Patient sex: F
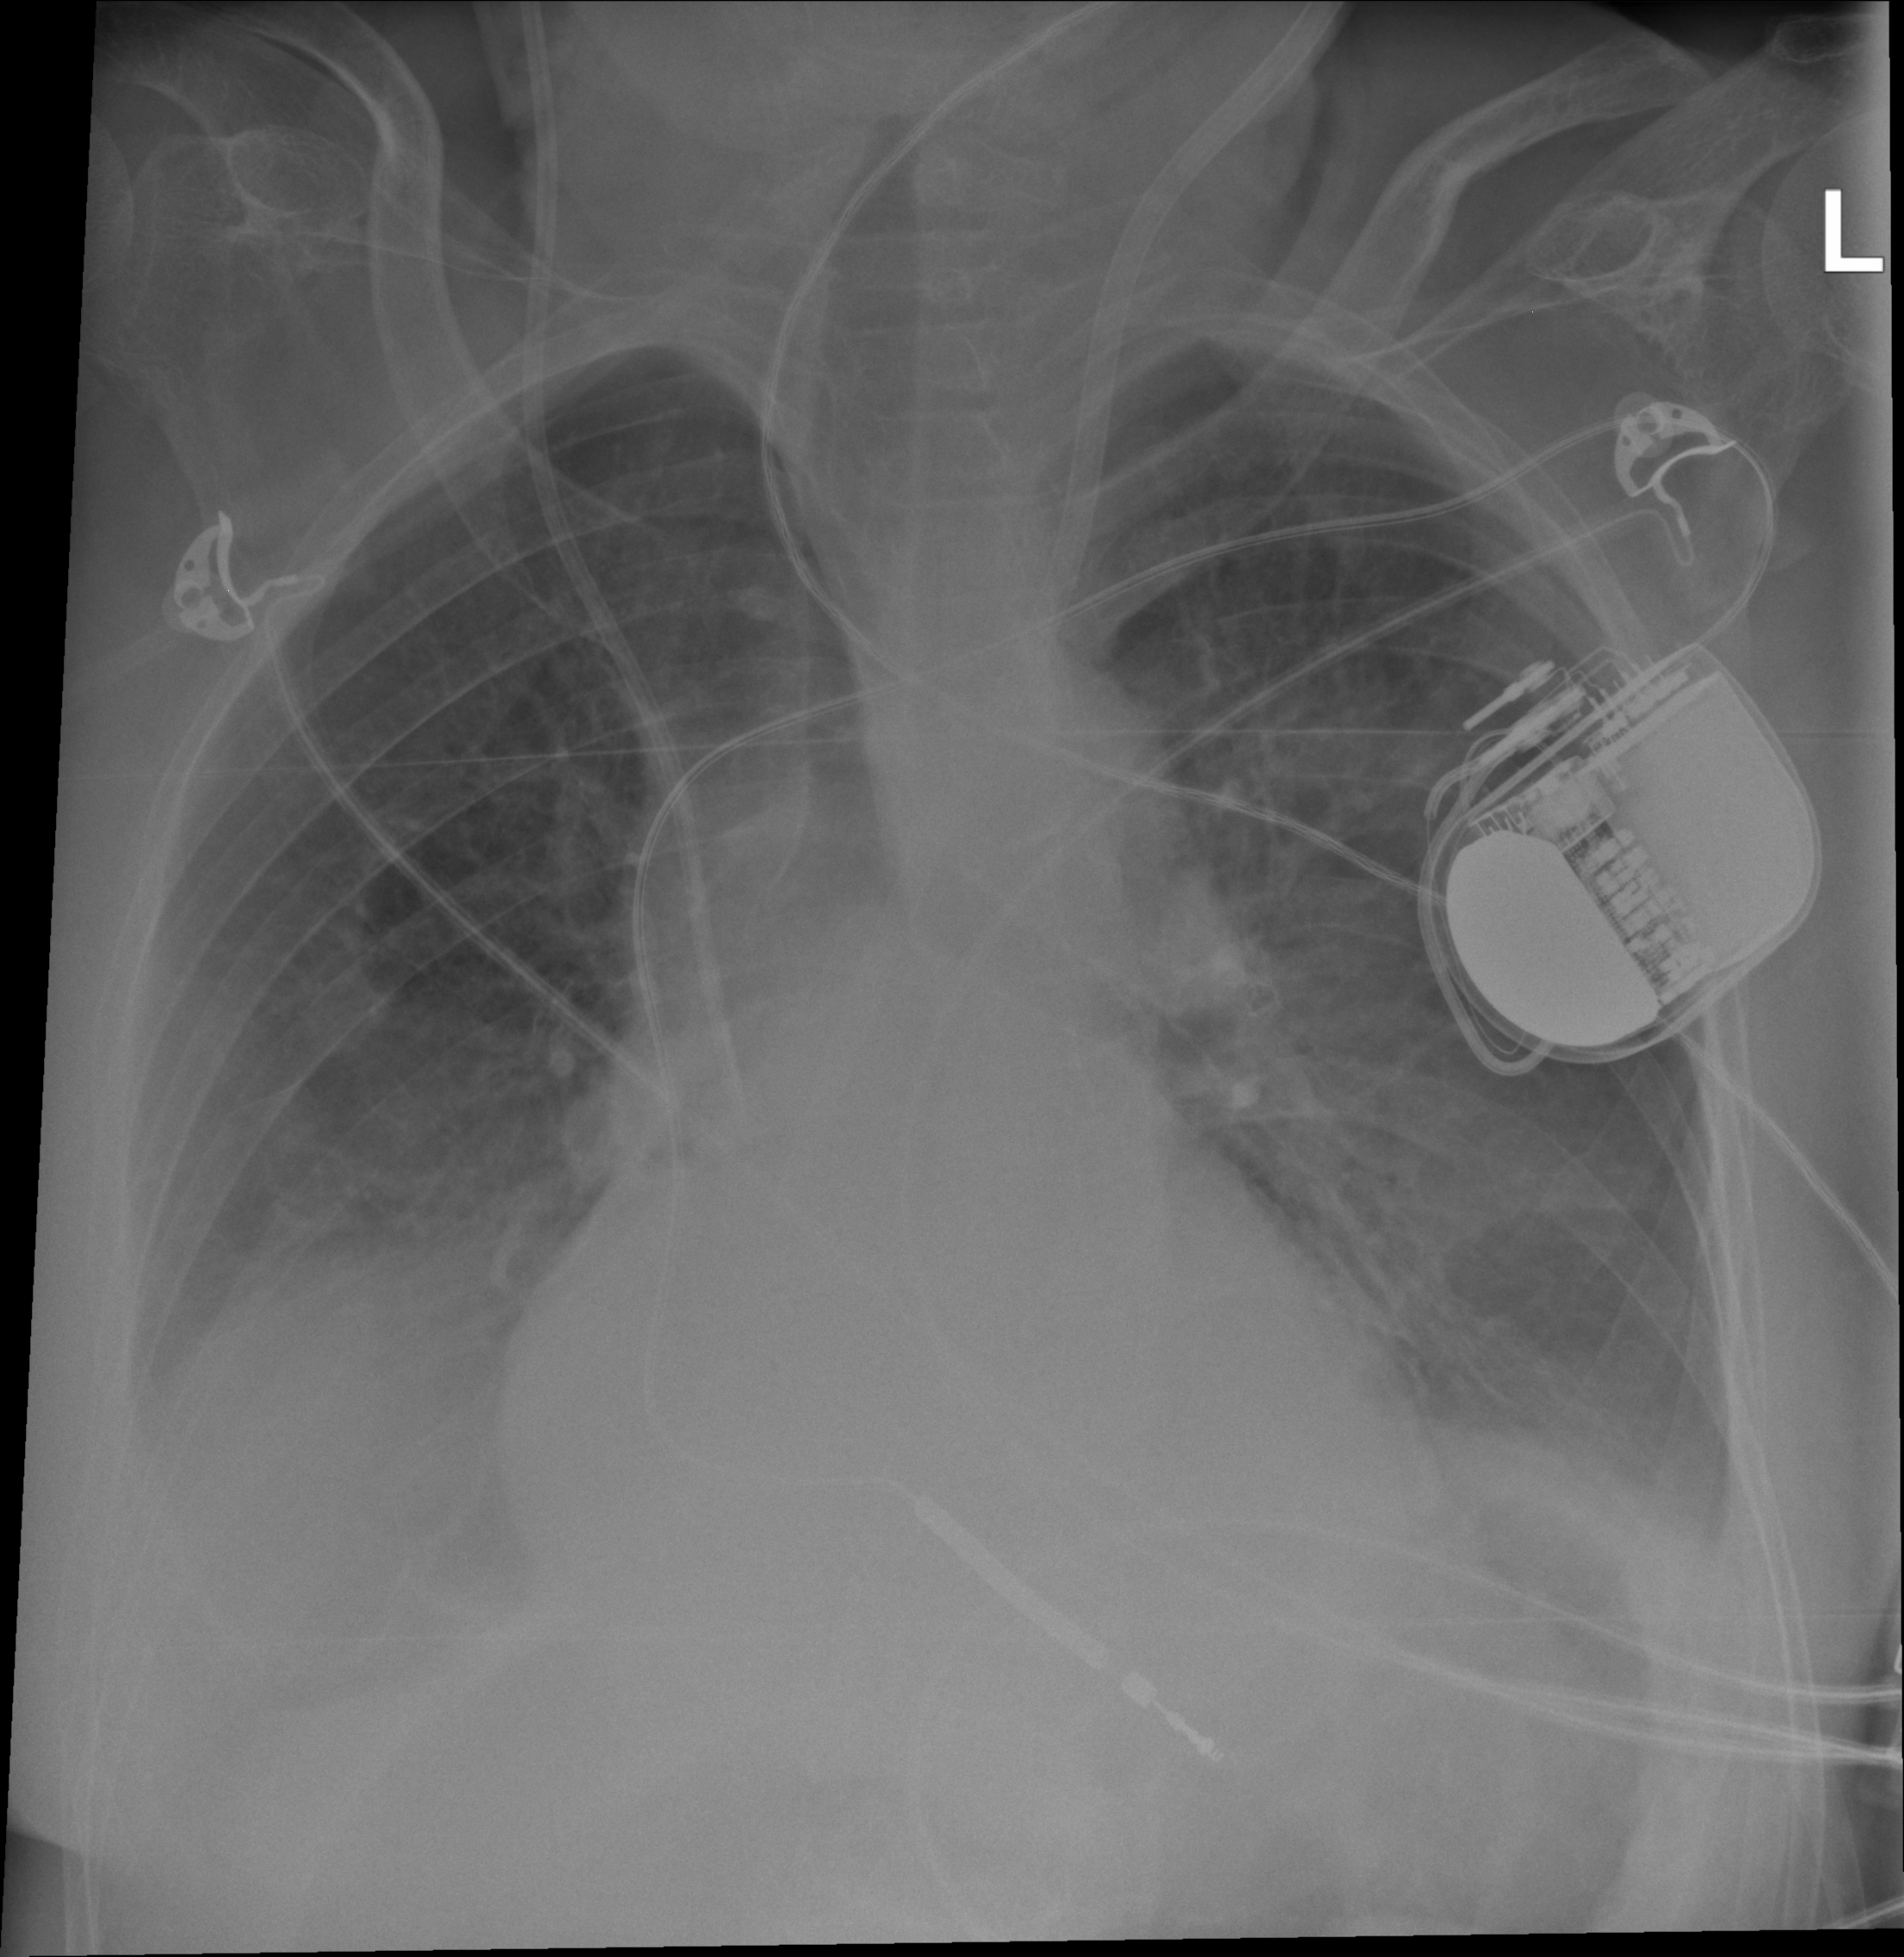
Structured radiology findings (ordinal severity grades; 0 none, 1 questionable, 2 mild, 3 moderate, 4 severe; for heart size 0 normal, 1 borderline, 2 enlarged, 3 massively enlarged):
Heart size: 0
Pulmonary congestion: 0
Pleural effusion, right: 2
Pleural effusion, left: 2
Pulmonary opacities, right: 0
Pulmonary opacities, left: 0
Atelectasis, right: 2
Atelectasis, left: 2